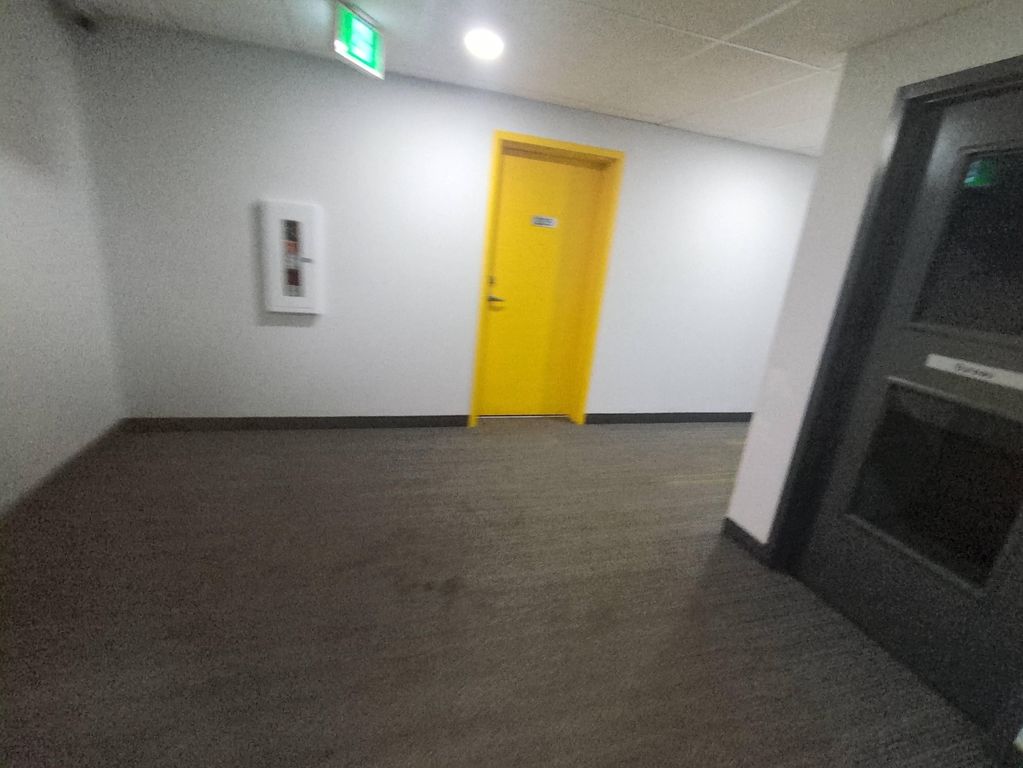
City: quebec_city